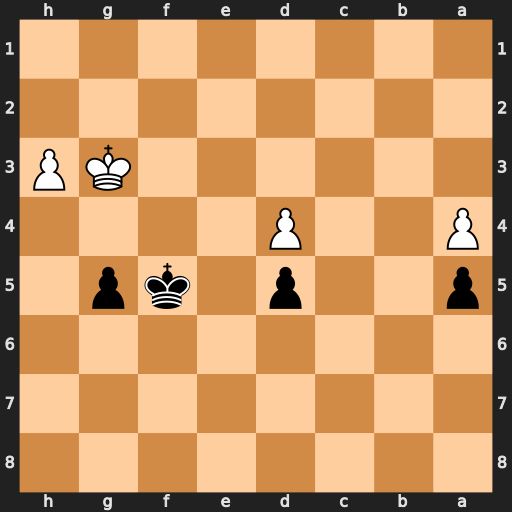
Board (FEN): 8/8/8/p2p1kp1/P2P4/6KP/8/8
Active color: b
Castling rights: -
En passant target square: -
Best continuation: Ke4 Kg4 Kxd4 Kxg5 Ke4 h4 d4 h5 d3 h6 d2 h7 d1=Q h8=Q Qg1+